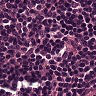
Metastatic tissue present: no